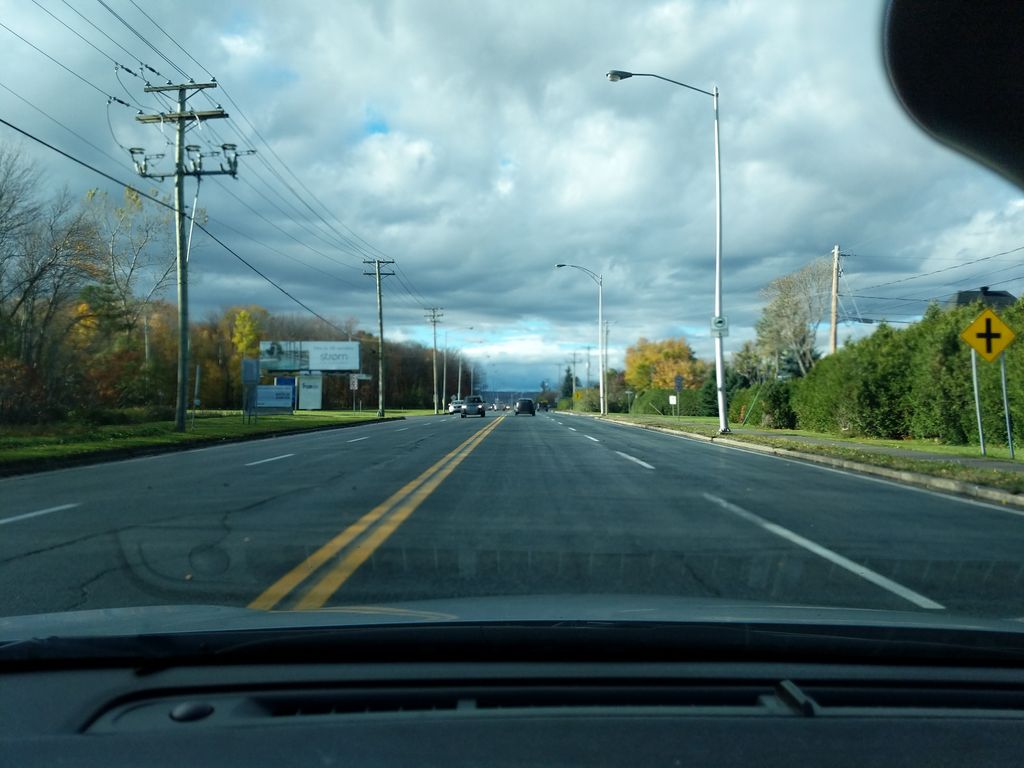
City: quebec_city